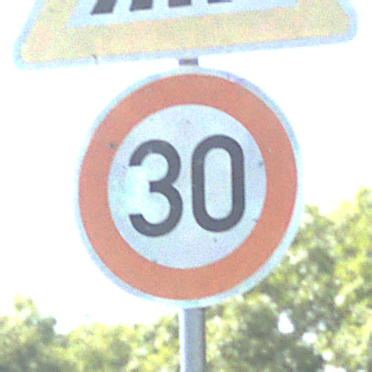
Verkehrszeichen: Geschwindigkeit30
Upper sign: FussgaengerueberwegLinks
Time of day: Midday
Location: Outdoor (Nature)
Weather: Clear
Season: NotSpecified
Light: Natural